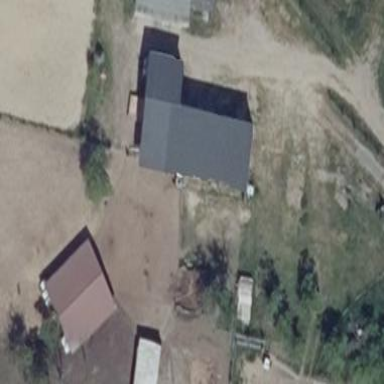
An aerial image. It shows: Simple and straightforward house.